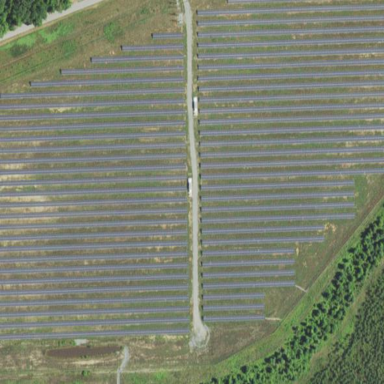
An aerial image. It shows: Solar power plant with photovoltaic technology surrounded by fence.